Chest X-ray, PA view. Patient: 51 years old, sex F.
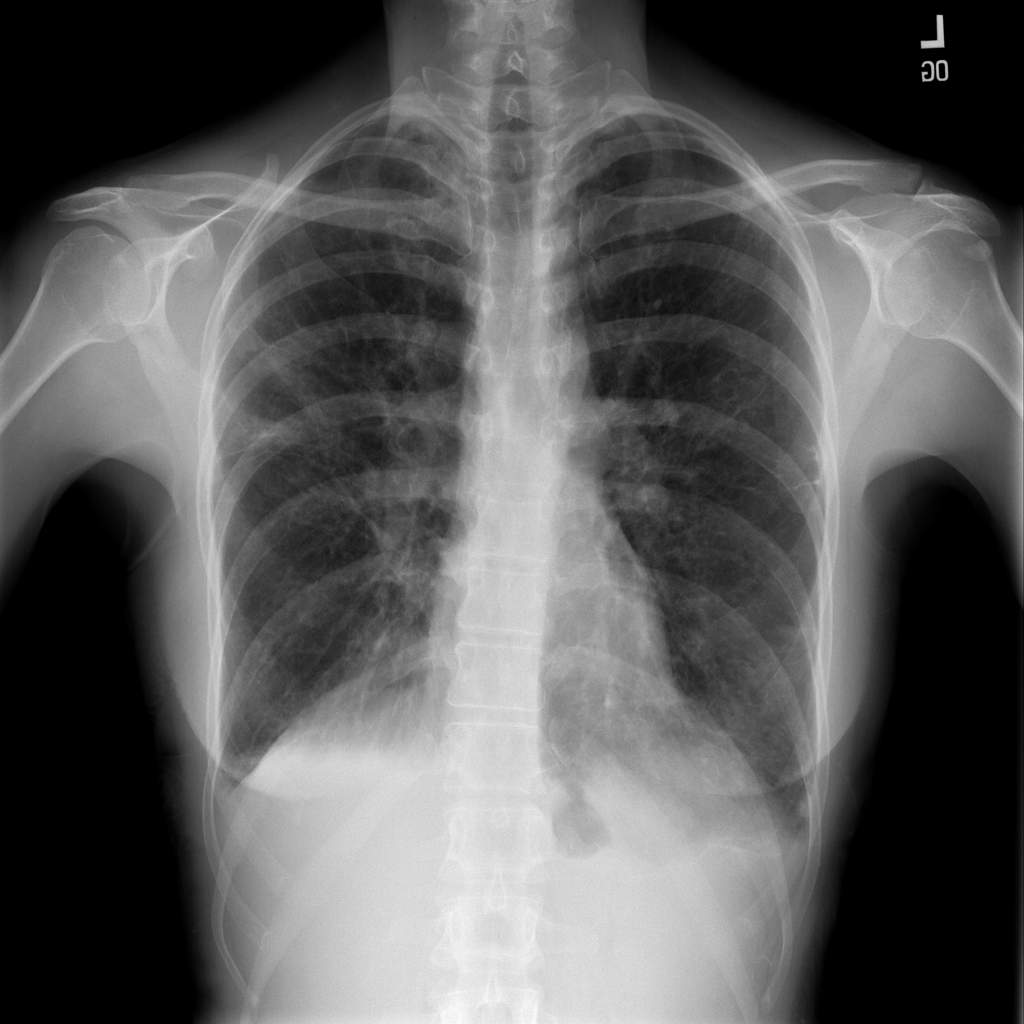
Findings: No Finding